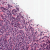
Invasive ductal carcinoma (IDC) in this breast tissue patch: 1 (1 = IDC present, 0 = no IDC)